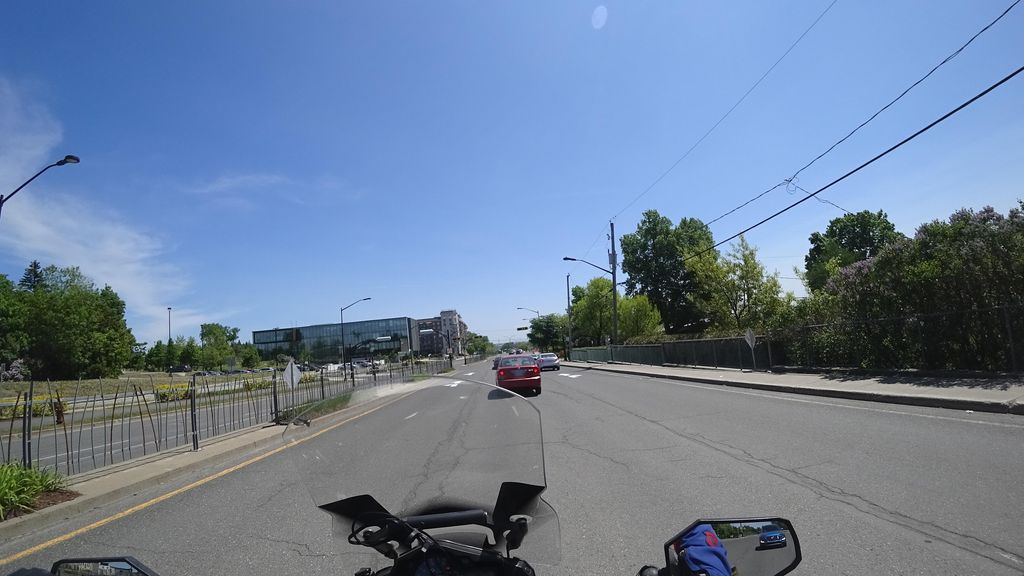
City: quebec_city